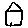
Label: house